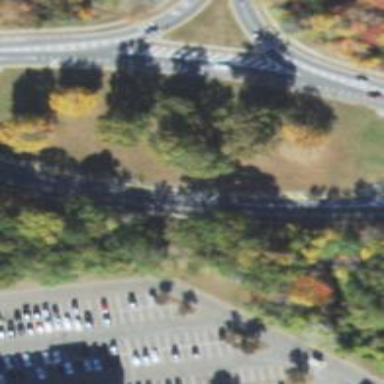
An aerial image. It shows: Circular junction on trunk highway.